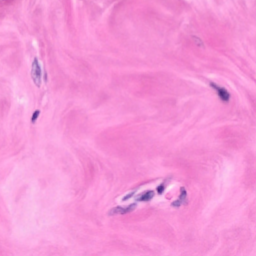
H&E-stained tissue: Breast